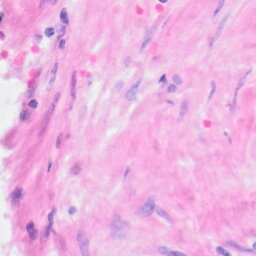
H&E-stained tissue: Kidney